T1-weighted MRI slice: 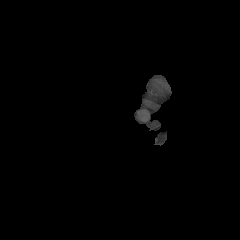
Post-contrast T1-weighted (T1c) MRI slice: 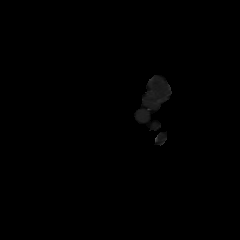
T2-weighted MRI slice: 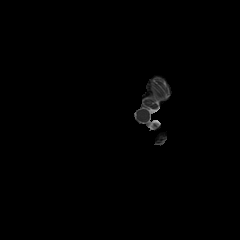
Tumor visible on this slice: no